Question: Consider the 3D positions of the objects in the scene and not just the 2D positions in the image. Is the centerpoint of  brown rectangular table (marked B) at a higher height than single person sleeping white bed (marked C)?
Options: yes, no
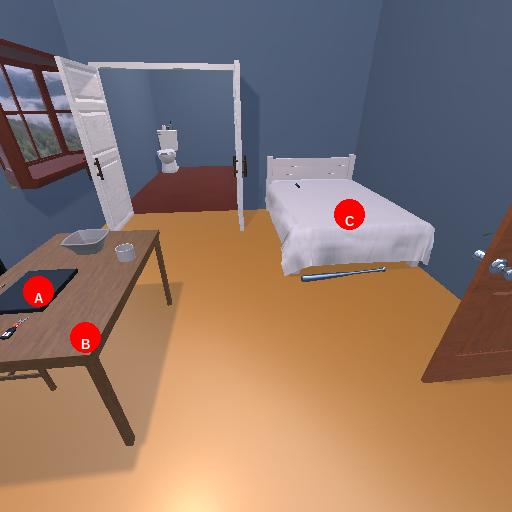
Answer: yes